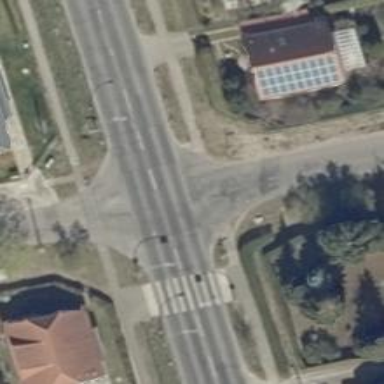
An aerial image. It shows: Unmarked crossing on the road.